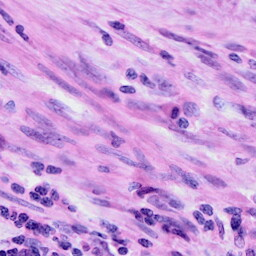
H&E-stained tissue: Cervix